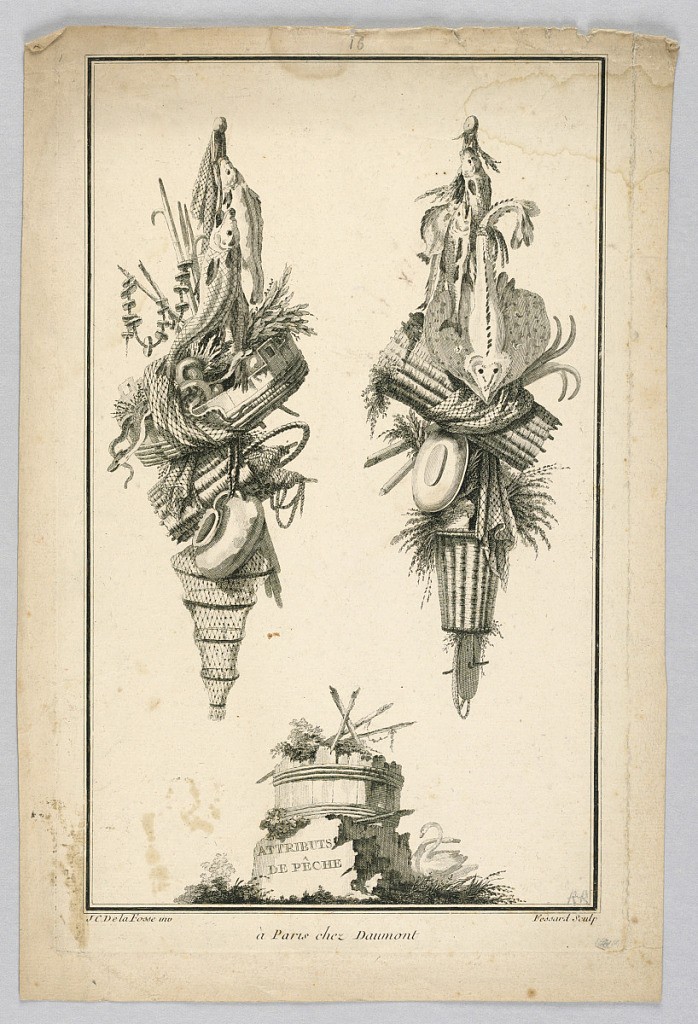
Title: Trophies with Attributes of Fishing
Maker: Jean-Charles Delafosse, French, 1734 – 1789
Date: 1734–89
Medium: Etching on Paper
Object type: Print
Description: Trophies with attributes of fishing.